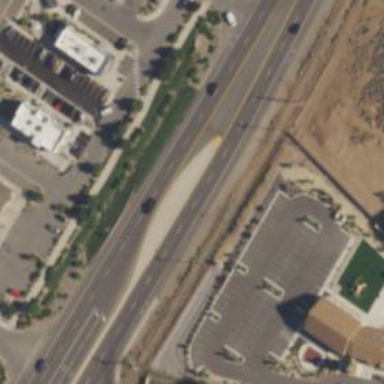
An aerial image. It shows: Expressway with asphalt surface. This primary highway has separate sidewalk.